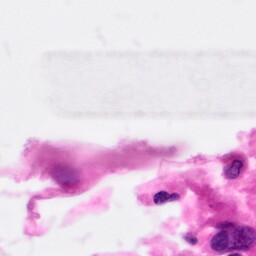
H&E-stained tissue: Pancreatic